Interaction volume radius: 5 \u00c5
Interaction volume height: 15 \u00c5
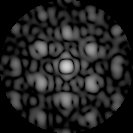
Disorder parameter: 0.506